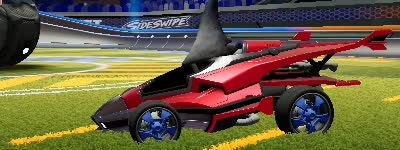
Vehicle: aftershock